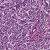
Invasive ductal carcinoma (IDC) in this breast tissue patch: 1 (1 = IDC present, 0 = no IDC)